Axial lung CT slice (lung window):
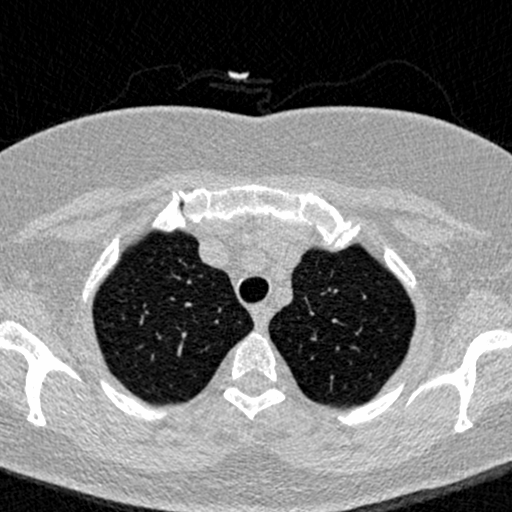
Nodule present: no